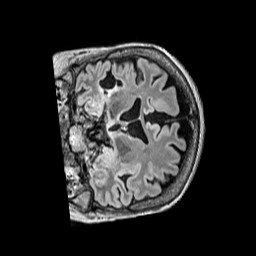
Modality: FLAIR
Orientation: coronal
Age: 62
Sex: female
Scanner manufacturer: siemens
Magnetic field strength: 3 T
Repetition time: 5 s
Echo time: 0.387 s